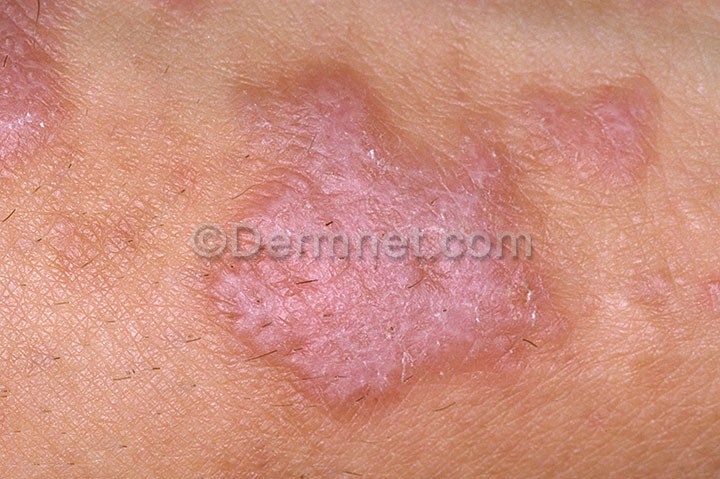
Disease: Psoriasis pictures Lichen Planus and related diseases